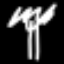
Label: palm tree